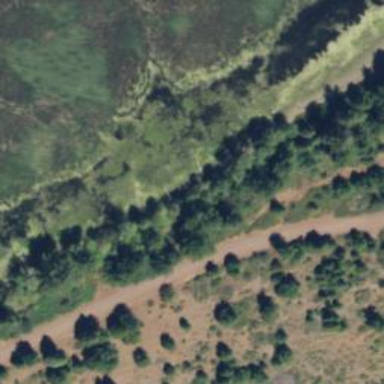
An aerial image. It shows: Path.